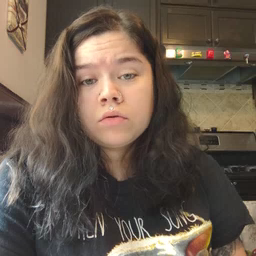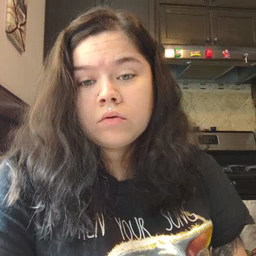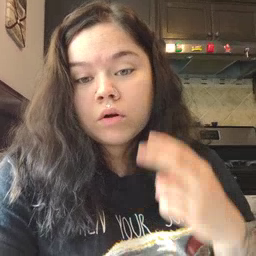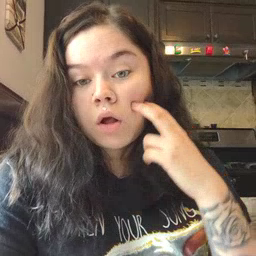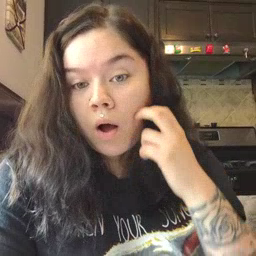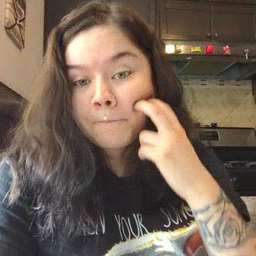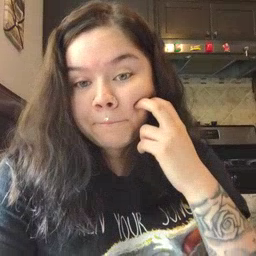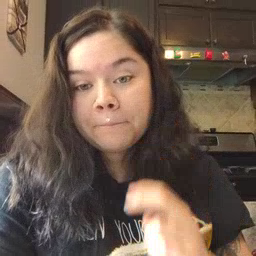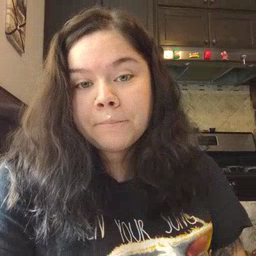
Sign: gum